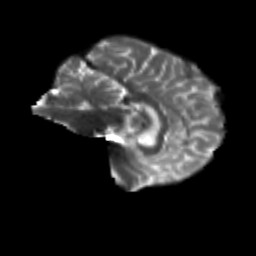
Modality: T2w
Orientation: sagittal
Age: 55
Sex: female
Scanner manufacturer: siemens
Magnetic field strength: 3 T
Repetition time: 4.71 s
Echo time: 0.0906 s